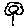
Label: flower